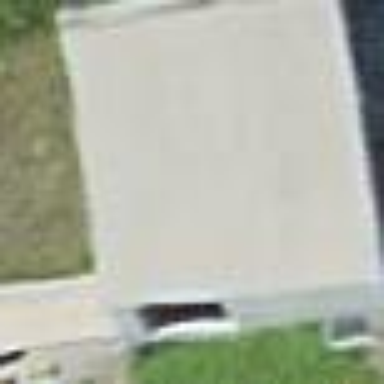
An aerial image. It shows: Garage building.